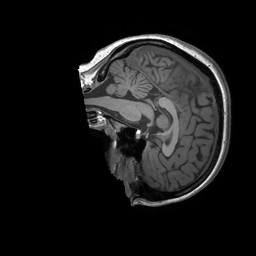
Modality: T1w
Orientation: sagittal
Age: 28
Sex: female